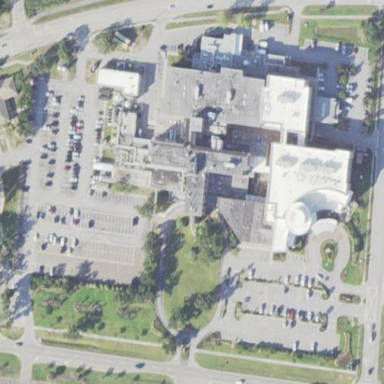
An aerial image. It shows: Healthcare facility identified as hospital.